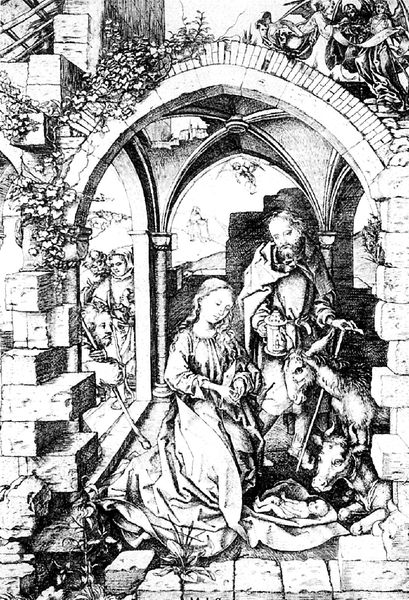
Titel: Geburt Christi
Künstler: Martin Schongauer
Institution: Berlin, Staatliche Museen, Gemäldegalerie
Schlagwörter: himmel, laub, mann, schatten, weiß, blume, frau, grau, lampe, schwarz, skizze, säulen, zeichnung, gras, haus, tier, tuch, haube, leute, architektur, falten, stein, steine, schauen, haare, kind, mutter, pflanze, pflanzen, esel, stock, engel, krug, ranken, liebe, bogen, stab, mauer, ziegel, kuh, backstein, hof, baby, deutsch, liegend, bögen, ruine, gewölbe, knabe, torbogen, druck, schwarz-weiß, stich, pflastersteine, gemäuer, jesus, stall, unkraut, heilige, zuschauen, maria, ochse, stier, hirten, christi, josef, joseph, geburt, krippe, säugling, wiege, weihnachten, kreuzgang, ochs, heilige familie, bethlehem, betlehem, messias, rankwerk, kkleid, jeseph